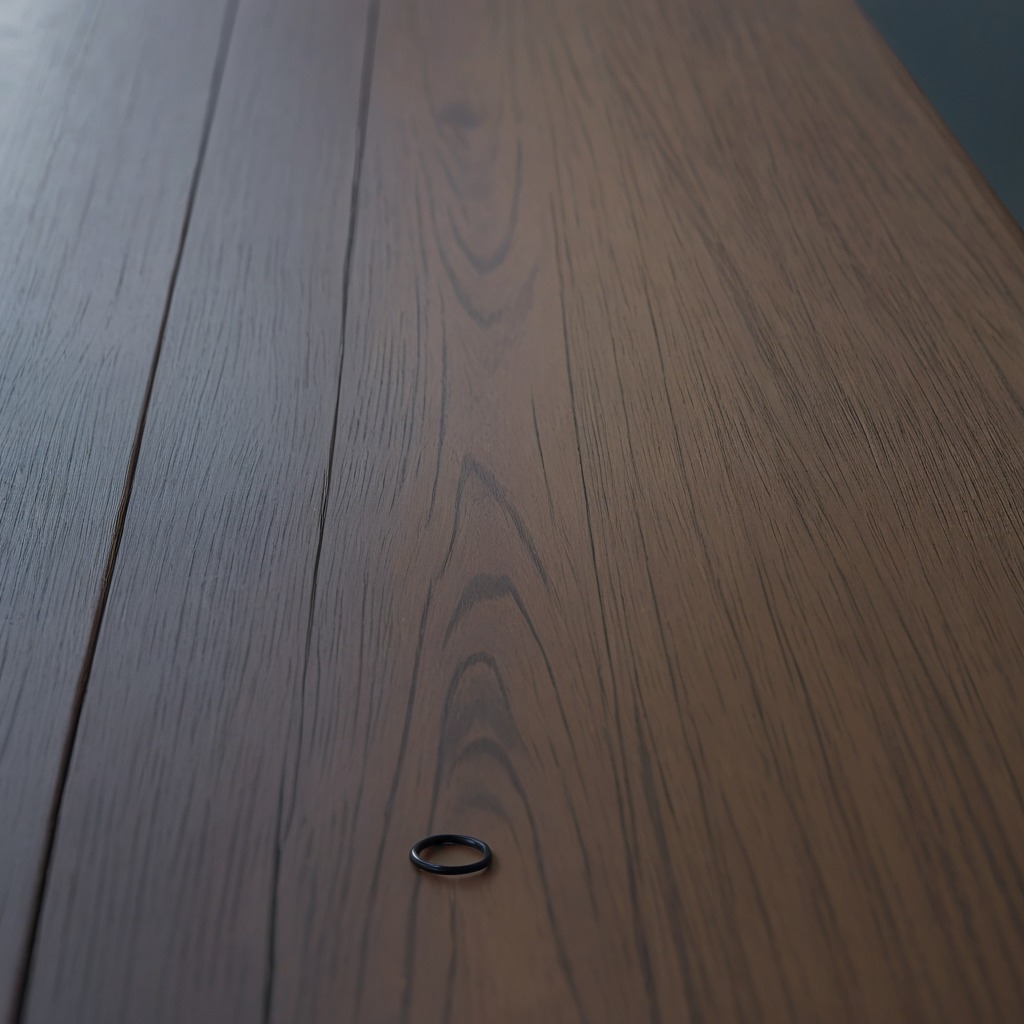
A rubber O-ring lies on a table with faint burn marks in a small garage at twilight.